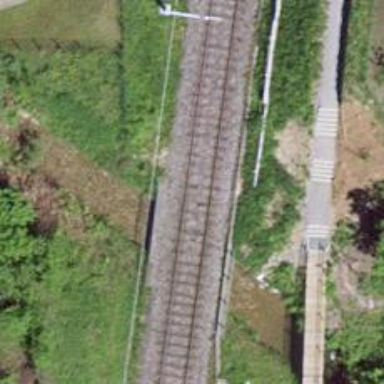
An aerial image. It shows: Railway bridge with electrified contact line. There is one track on the bridge.